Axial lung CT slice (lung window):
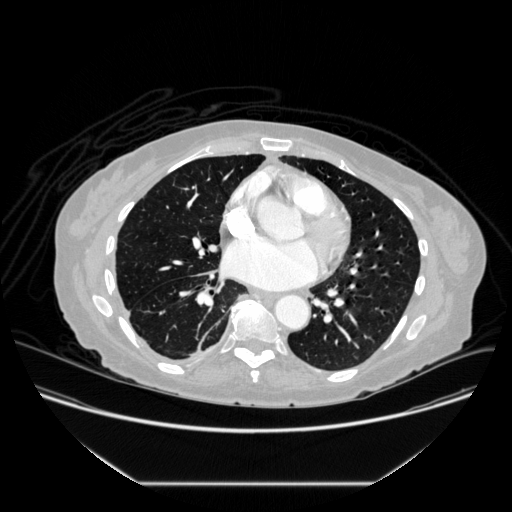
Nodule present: no